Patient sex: F
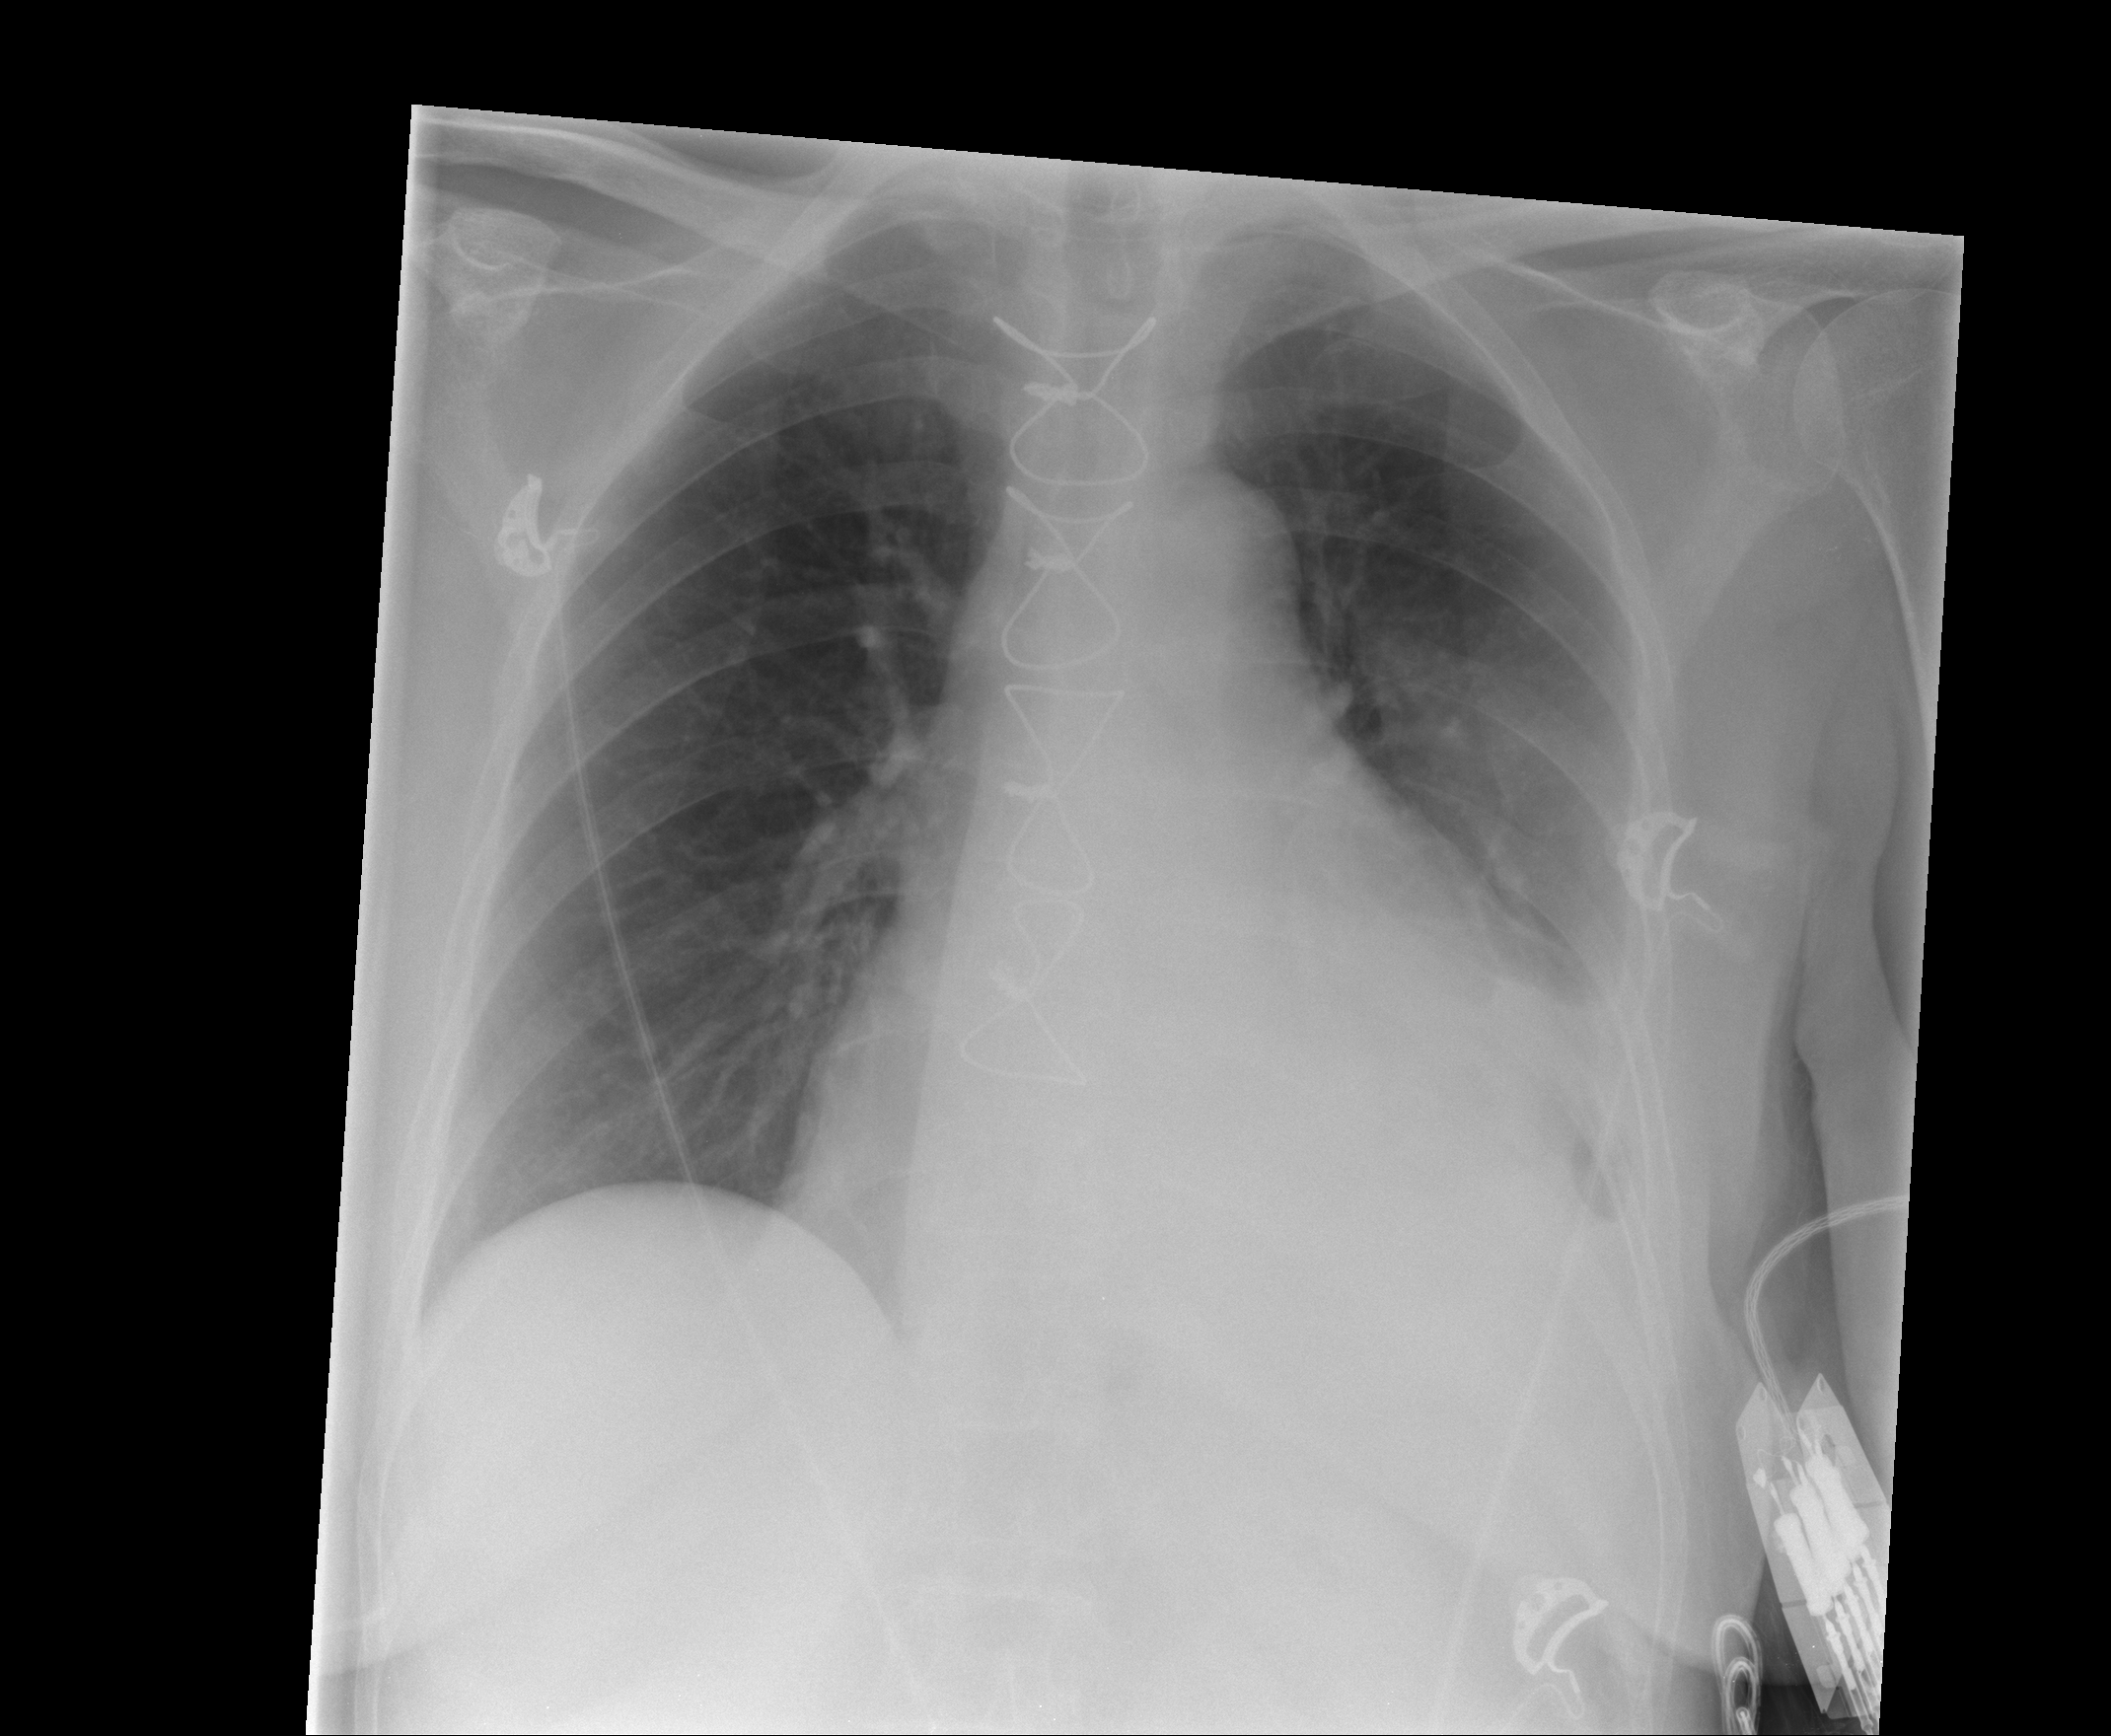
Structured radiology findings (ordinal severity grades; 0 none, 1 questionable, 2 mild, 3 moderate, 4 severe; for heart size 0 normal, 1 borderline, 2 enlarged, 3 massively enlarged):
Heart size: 2
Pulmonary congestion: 0
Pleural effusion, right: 0
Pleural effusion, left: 3
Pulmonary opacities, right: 0
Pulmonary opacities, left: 3
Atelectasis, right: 0
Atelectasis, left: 3